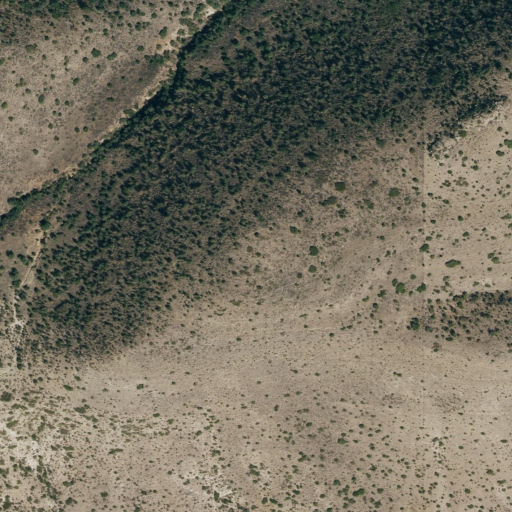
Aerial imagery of ridge(s) in Texas named Rader Ridge containing only shrub